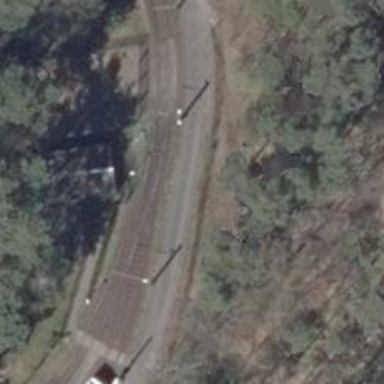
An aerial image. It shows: Railway switch.